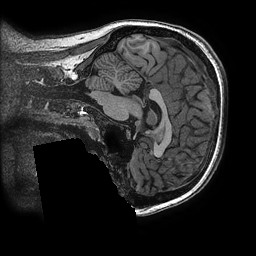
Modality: T1w
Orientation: sagittal
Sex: female
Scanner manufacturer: ge
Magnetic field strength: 3 T
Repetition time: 0.0077 s
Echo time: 0.003436 s